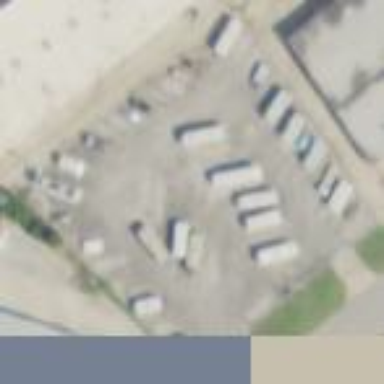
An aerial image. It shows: Storage rental shop.